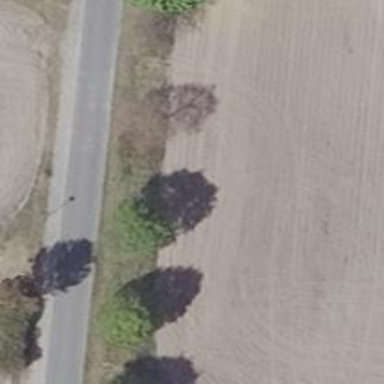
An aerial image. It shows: Deciduous tree with broadleaved leaves.